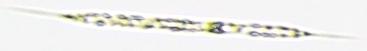
Label: Rhizosolenia